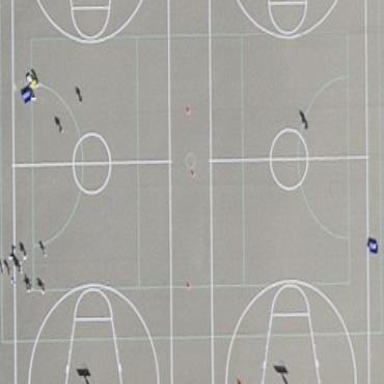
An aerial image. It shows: Basketball court located in leisure land pitch.